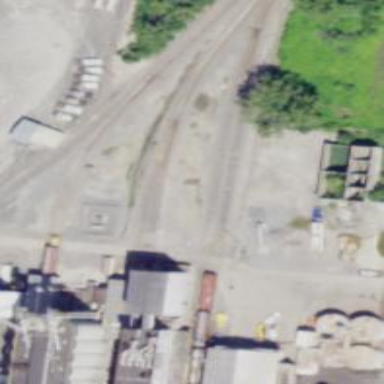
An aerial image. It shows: Level crossing along the railway.